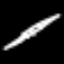
Label: pencil